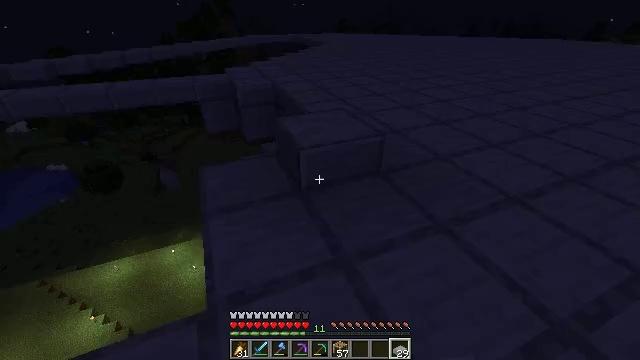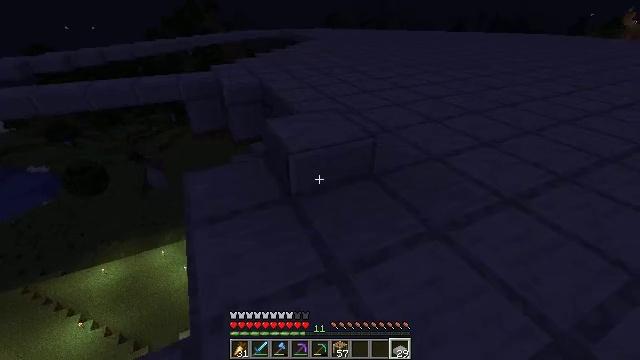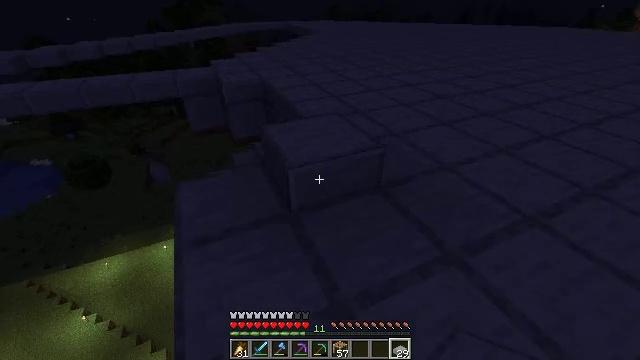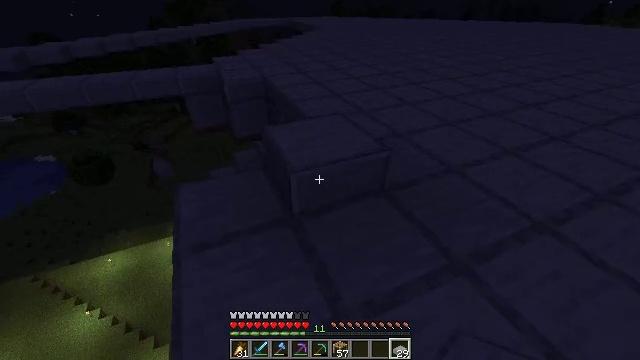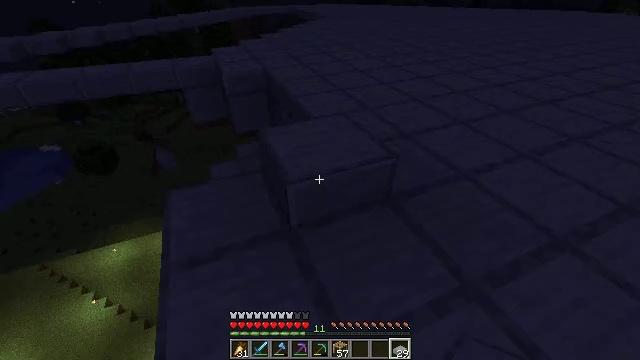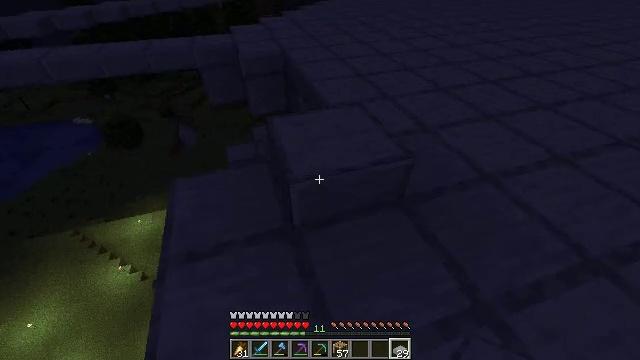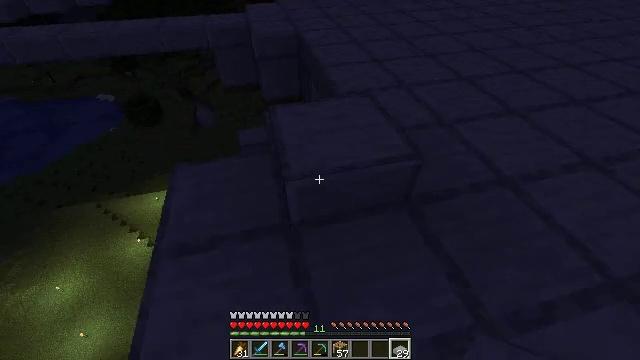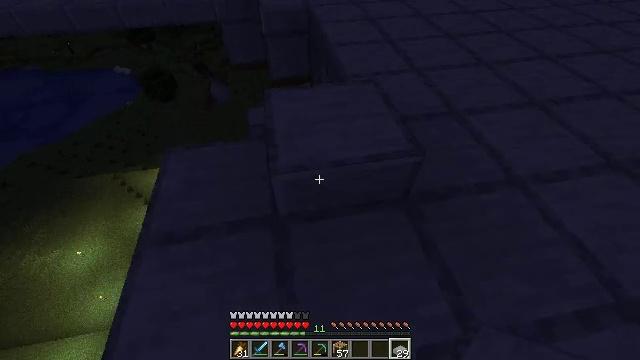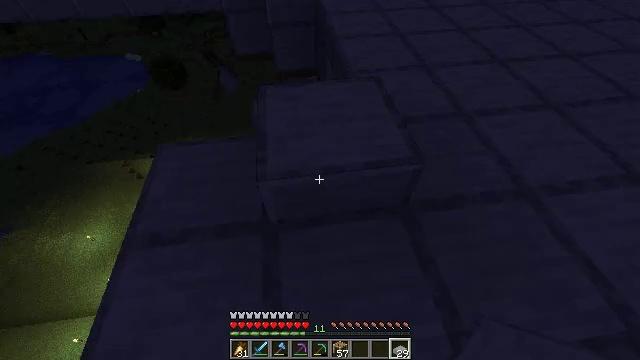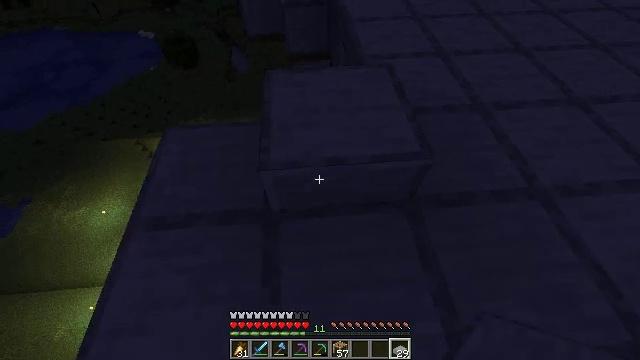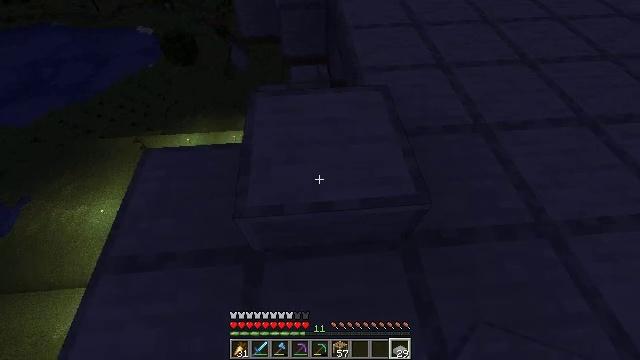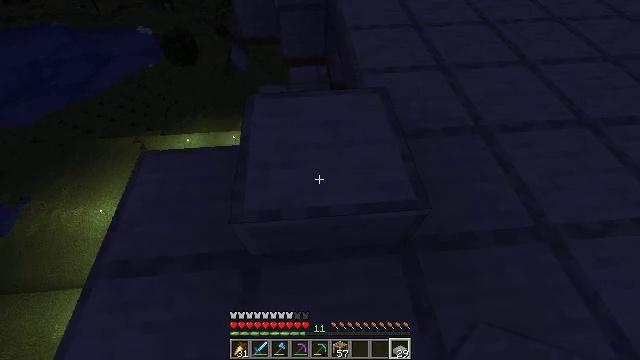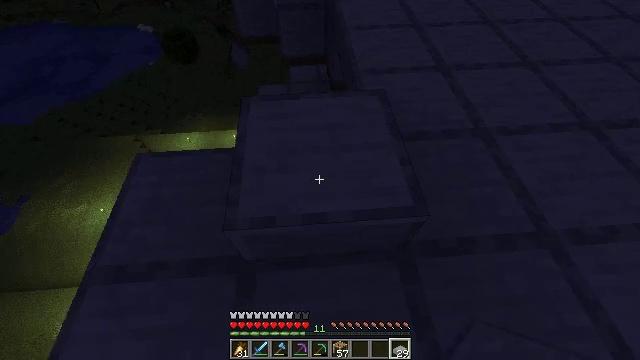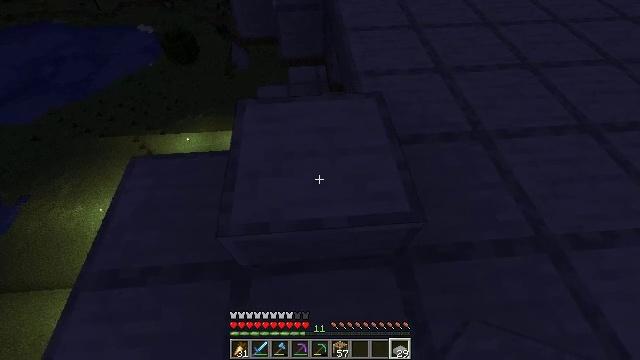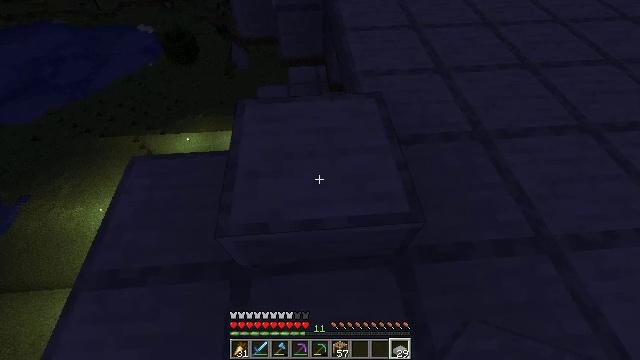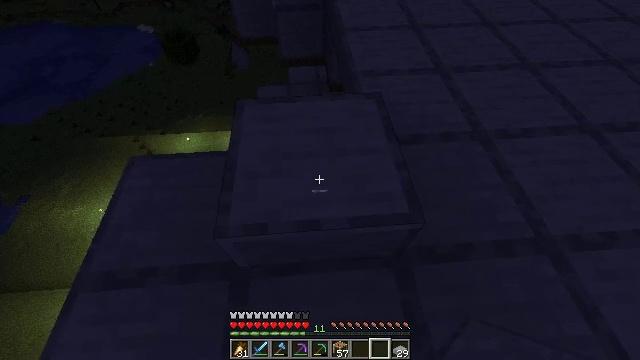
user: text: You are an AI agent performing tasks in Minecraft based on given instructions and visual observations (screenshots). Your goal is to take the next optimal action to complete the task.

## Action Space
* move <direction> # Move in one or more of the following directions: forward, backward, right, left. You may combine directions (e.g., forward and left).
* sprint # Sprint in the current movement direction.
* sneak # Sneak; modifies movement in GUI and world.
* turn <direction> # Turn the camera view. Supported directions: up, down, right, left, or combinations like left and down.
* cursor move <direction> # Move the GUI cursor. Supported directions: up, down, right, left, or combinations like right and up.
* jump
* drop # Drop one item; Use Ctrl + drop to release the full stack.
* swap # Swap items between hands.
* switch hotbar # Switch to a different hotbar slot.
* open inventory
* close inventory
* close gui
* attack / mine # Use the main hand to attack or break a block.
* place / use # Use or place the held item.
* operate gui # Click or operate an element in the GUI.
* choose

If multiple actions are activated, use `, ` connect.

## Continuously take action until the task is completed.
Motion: motion action
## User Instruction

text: Mine the smooth stone slab.
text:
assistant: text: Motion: move forward, turn right
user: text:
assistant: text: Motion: move forward, turn down
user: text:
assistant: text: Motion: move forward
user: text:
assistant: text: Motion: move forward and move right, turn down
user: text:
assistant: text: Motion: move forward and move right, turn left and down
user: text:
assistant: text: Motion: move forward and move right, turn left and down
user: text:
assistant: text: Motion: move forward and move right, turn left and down
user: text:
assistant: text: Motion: move forward, turn left and down
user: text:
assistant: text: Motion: move forward, turn left and down
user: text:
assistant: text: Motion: no_op
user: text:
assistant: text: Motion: no_op
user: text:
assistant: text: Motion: no_op
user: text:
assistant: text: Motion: no_op
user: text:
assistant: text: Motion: no_op
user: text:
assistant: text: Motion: no_op
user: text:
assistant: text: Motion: no_op
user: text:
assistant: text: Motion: no_op
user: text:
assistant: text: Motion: no_op
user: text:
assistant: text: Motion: no_op
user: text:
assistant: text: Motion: no_op
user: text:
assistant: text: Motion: no_op
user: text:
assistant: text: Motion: no_op
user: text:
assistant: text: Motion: no_op
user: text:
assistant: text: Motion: no_op
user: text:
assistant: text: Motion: no_op
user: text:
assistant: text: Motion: no_op
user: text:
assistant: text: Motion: no_op
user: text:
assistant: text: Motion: no_op
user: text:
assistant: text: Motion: no_op
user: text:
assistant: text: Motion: no_op